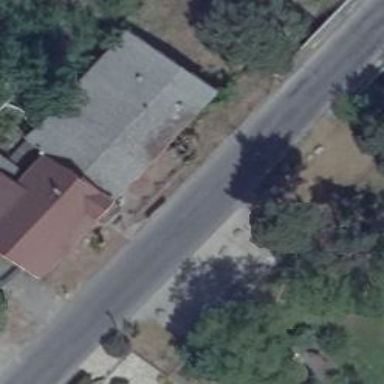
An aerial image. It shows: Residential road with asphalt surface and no sidewalks.